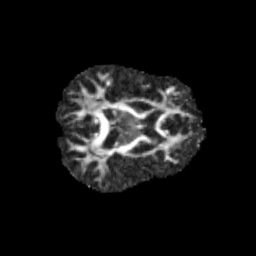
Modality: FA
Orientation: axial
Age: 12
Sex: female
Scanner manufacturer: siemens
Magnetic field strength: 3 T
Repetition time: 3.8 s
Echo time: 0.07 s